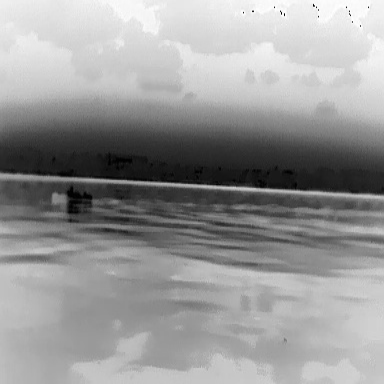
There is a warship in the infrared image.